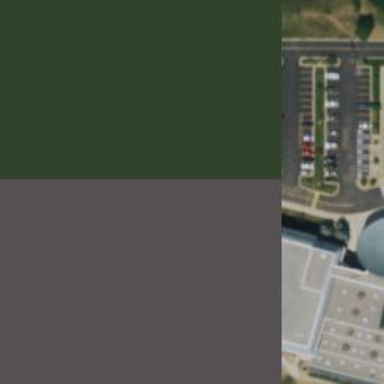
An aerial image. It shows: Parking space is available.